Aerial crown-view tile of a tropical tree (Barro Colorado Island, Panama), acquired 20240611:
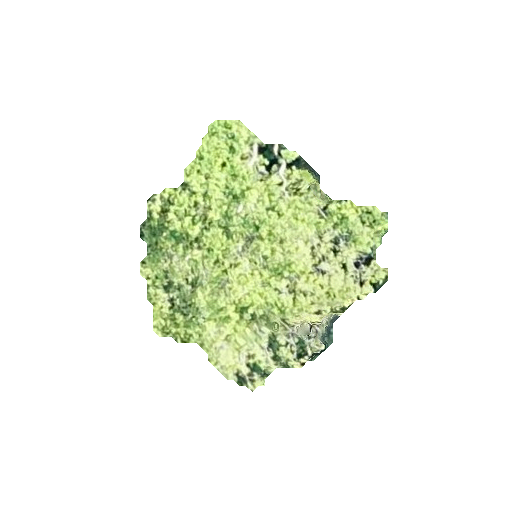
Species: Platypodium elegans
GBIF accepted scientific name: Platypodium elegans
Crown area: 66.638 m²